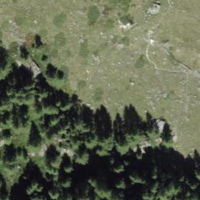
EUNIS habitat code: 26
Species observed at this site:
Emberiza cia